Aerial crown-view tile of a tropical tree (Barro Colorado Island, Panama), acquired 20250217:
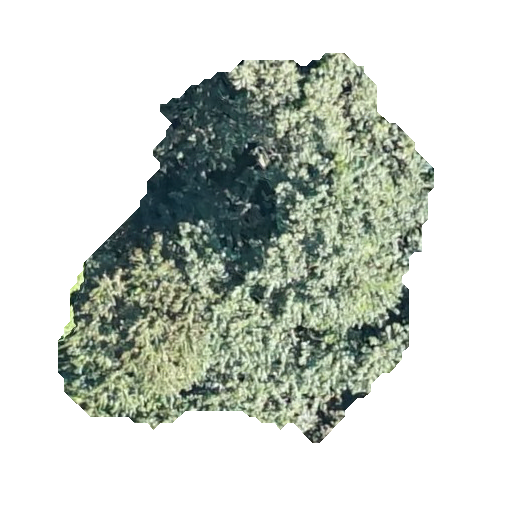
Species: Luehea seemannii
GBIF accepted scientific name: Luehea seemannii
Crown area: 148.328 m²